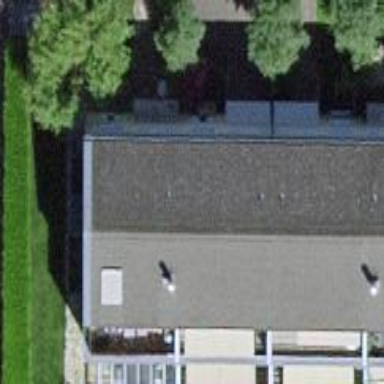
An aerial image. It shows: Building.